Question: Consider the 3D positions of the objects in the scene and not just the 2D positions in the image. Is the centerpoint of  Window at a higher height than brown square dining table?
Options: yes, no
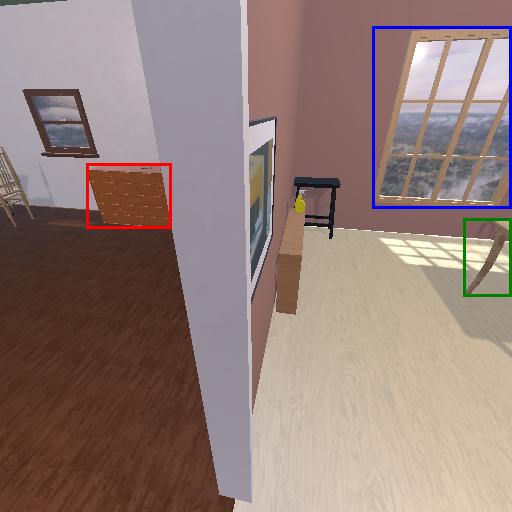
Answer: yes